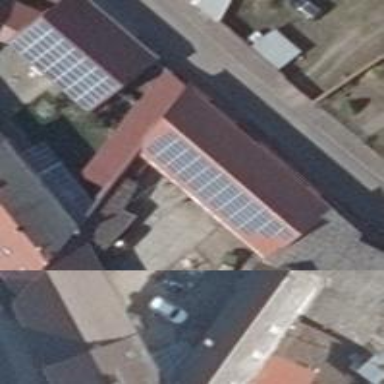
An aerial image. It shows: Solar photovoltaic panel generating electricity through small installation.